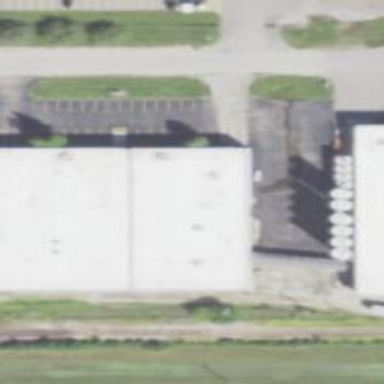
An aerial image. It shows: Commercial building.